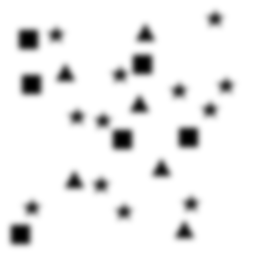
Squares: 6
Triangles: 6
Stars: 12
Total shapes: 24